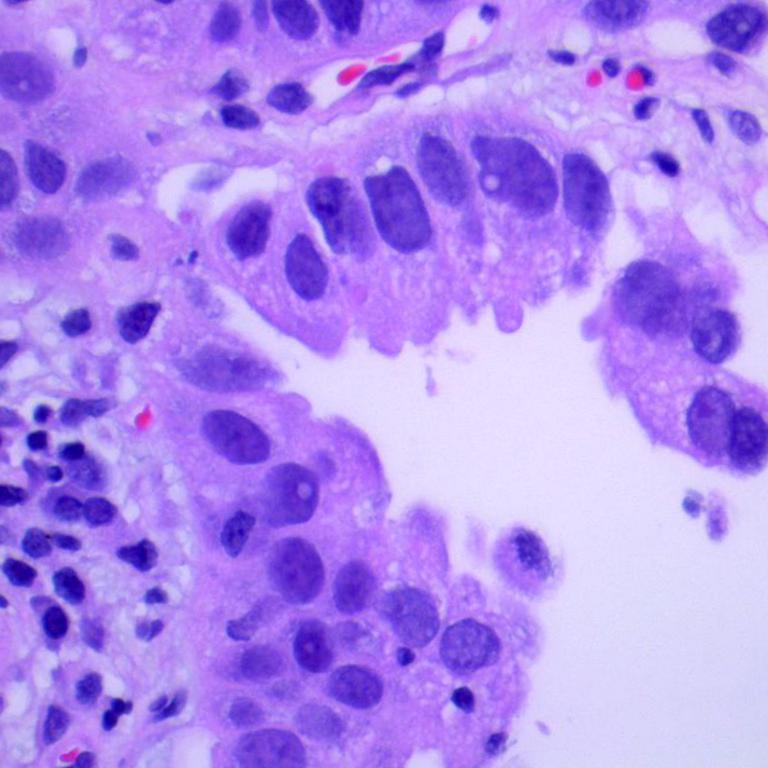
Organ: lung
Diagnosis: adenocarcinomas